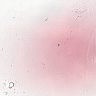
Metastatic tissue present: no